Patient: sex M, age 74
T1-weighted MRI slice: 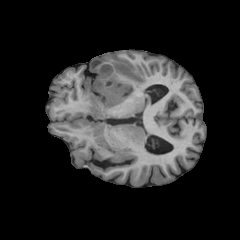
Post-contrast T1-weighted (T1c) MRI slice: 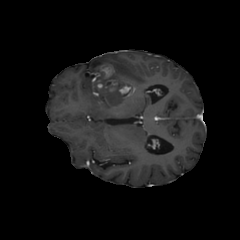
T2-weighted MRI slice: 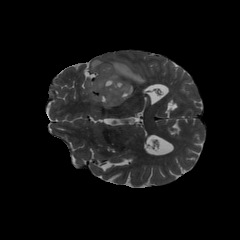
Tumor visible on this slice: yes
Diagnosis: Glioblastoma, IDH-wildtype
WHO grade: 4